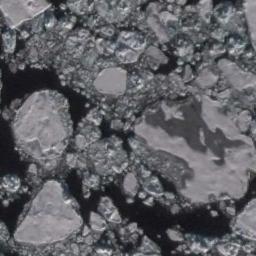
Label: sea_ice